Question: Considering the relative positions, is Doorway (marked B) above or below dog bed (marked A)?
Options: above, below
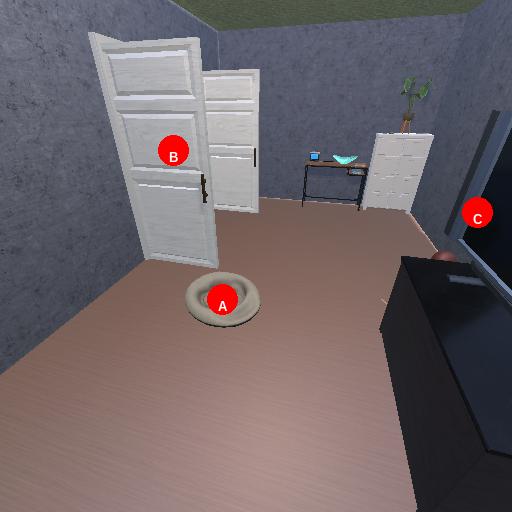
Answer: above